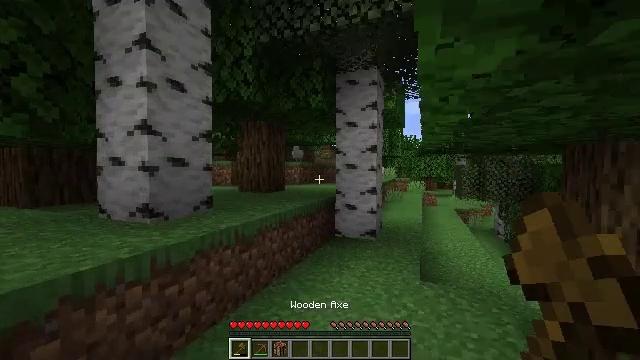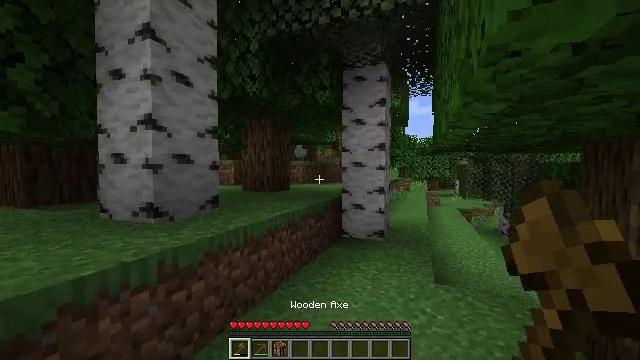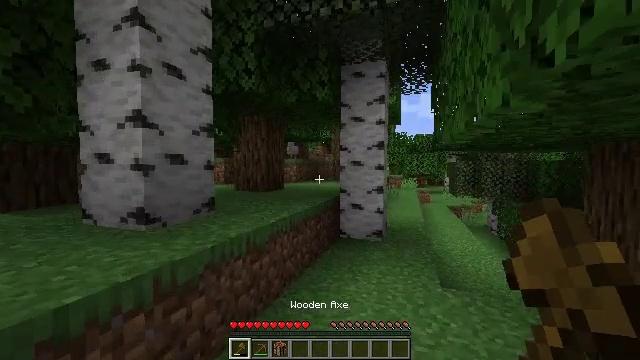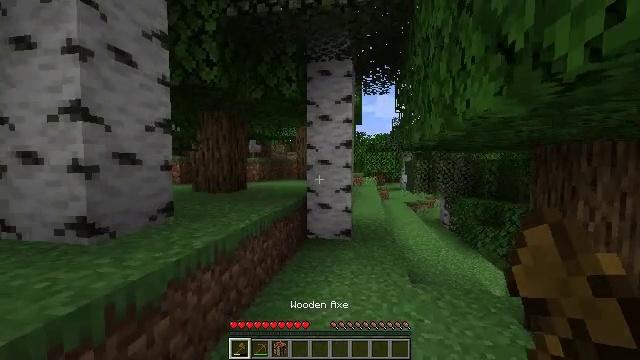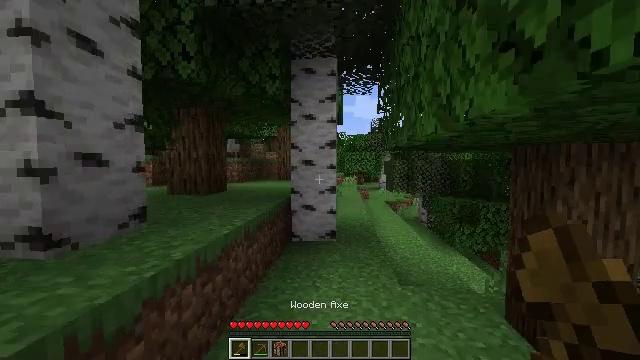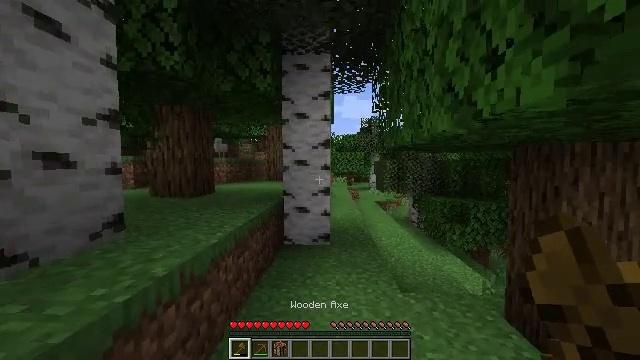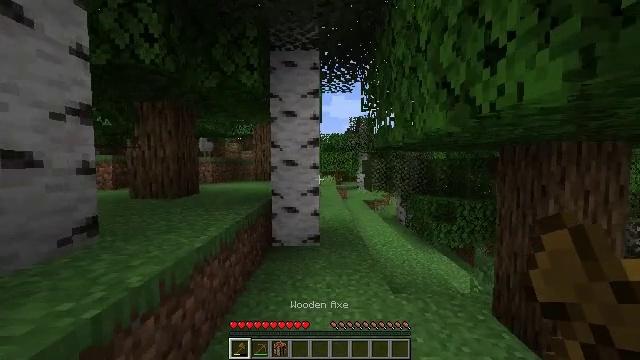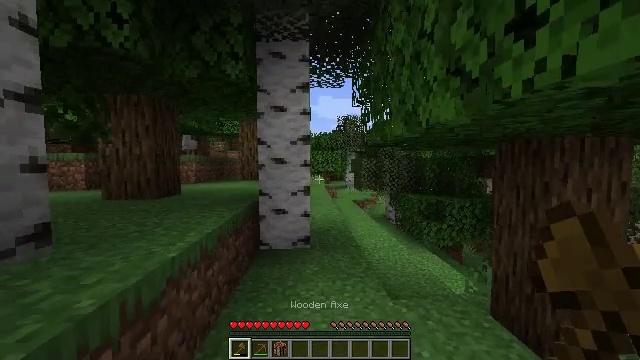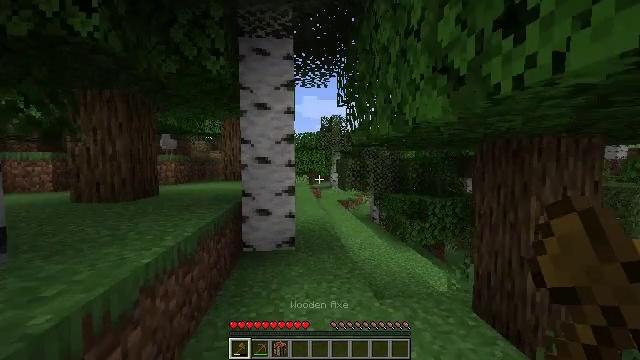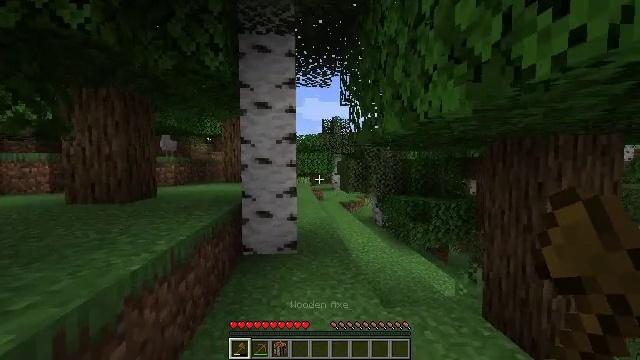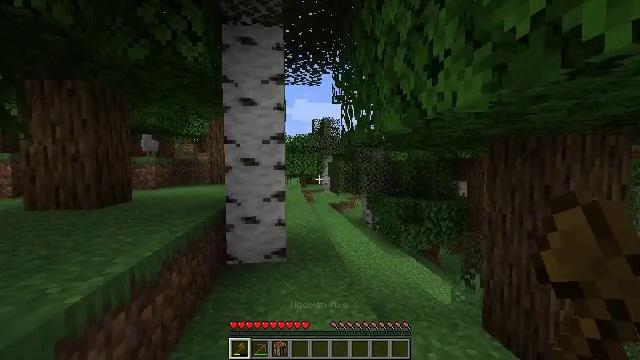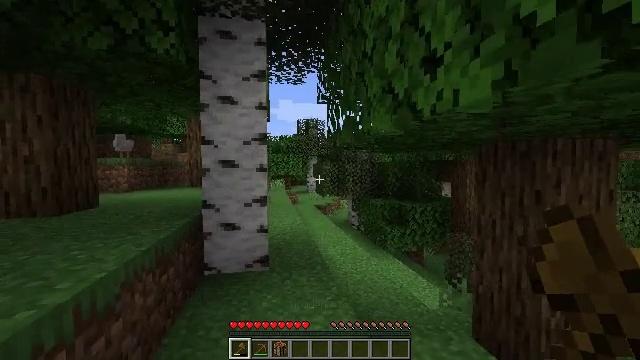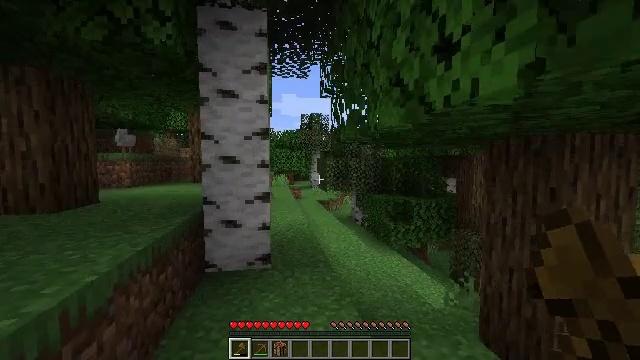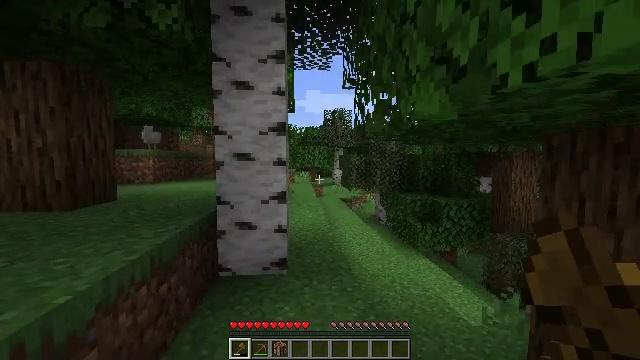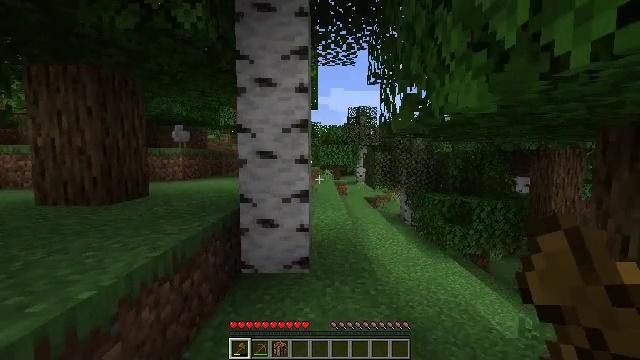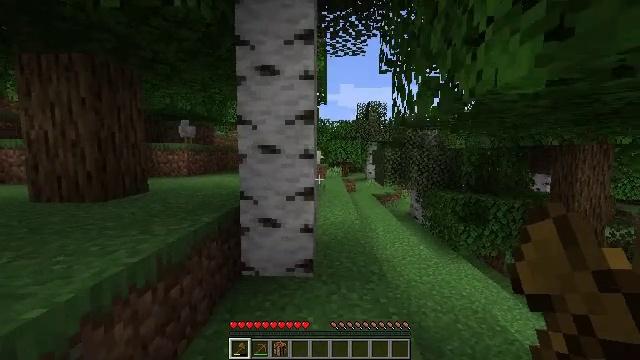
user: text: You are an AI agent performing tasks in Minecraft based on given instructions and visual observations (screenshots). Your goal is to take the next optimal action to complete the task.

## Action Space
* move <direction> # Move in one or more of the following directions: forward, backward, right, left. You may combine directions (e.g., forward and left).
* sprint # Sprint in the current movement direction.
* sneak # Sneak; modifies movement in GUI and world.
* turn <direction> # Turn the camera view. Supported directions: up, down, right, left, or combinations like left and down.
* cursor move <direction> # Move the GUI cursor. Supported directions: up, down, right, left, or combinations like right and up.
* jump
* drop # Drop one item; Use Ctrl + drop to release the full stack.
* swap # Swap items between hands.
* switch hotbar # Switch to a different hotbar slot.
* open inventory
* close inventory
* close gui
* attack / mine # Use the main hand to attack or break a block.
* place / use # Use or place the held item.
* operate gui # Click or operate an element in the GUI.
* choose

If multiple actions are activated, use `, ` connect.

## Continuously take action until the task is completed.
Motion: motion action
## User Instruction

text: Combat the chicken.
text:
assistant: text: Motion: move forward and move left
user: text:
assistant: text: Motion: move forward and move left, turn right
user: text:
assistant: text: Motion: move forward and move left, turn right
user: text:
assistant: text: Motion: move forward, turn right
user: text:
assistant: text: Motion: move forward, turn right
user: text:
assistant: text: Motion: move forward, turn right
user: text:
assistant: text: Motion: move forward, turn right
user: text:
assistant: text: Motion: move forward, turn right
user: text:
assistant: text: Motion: move forward
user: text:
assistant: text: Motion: move forward, turn right
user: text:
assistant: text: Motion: move forward, turn right
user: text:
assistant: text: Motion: move forward, turn down
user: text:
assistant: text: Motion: move forward, turn left
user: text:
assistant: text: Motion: move forward, turn left
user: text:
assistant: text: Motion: move forward, turn left
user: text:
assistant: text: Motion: move forward
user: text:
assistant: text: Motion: move forward
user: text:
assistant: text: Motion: move forward
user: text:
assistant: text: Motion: move forward
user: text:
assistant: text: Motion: move forward
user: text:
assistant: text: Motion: move forward and move right
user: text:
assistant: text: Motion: move forward and move right
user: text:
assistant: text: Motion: move forward and move right
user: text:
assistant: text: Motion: move forward
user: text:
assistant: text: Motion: move forward, turn left and down
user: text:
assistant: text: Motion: move forward, turn left and down
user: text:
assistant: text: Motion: move forward, turn right
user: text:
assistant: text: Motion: move forward
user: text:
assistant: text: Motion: move forward
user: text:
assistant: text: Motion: move forward